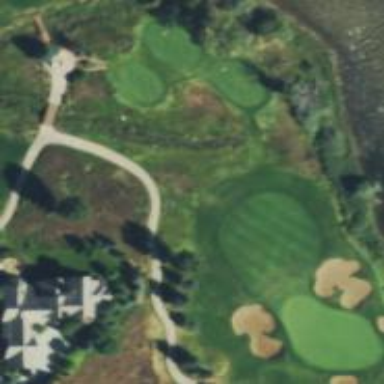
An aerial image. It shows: Path designated as golf cartpath. This is Golf Cart Path.